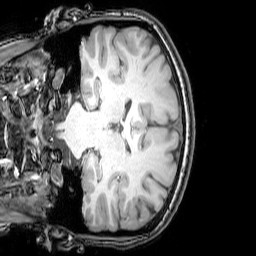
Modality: T1w
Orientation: coronal
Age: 25
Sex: female
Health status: healthy
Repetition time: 0.081 s
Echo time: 0.037 s